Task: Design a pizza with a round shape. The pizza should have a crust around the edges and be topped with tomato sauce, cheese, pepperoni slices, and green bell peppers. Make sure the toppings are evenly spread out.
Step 680:
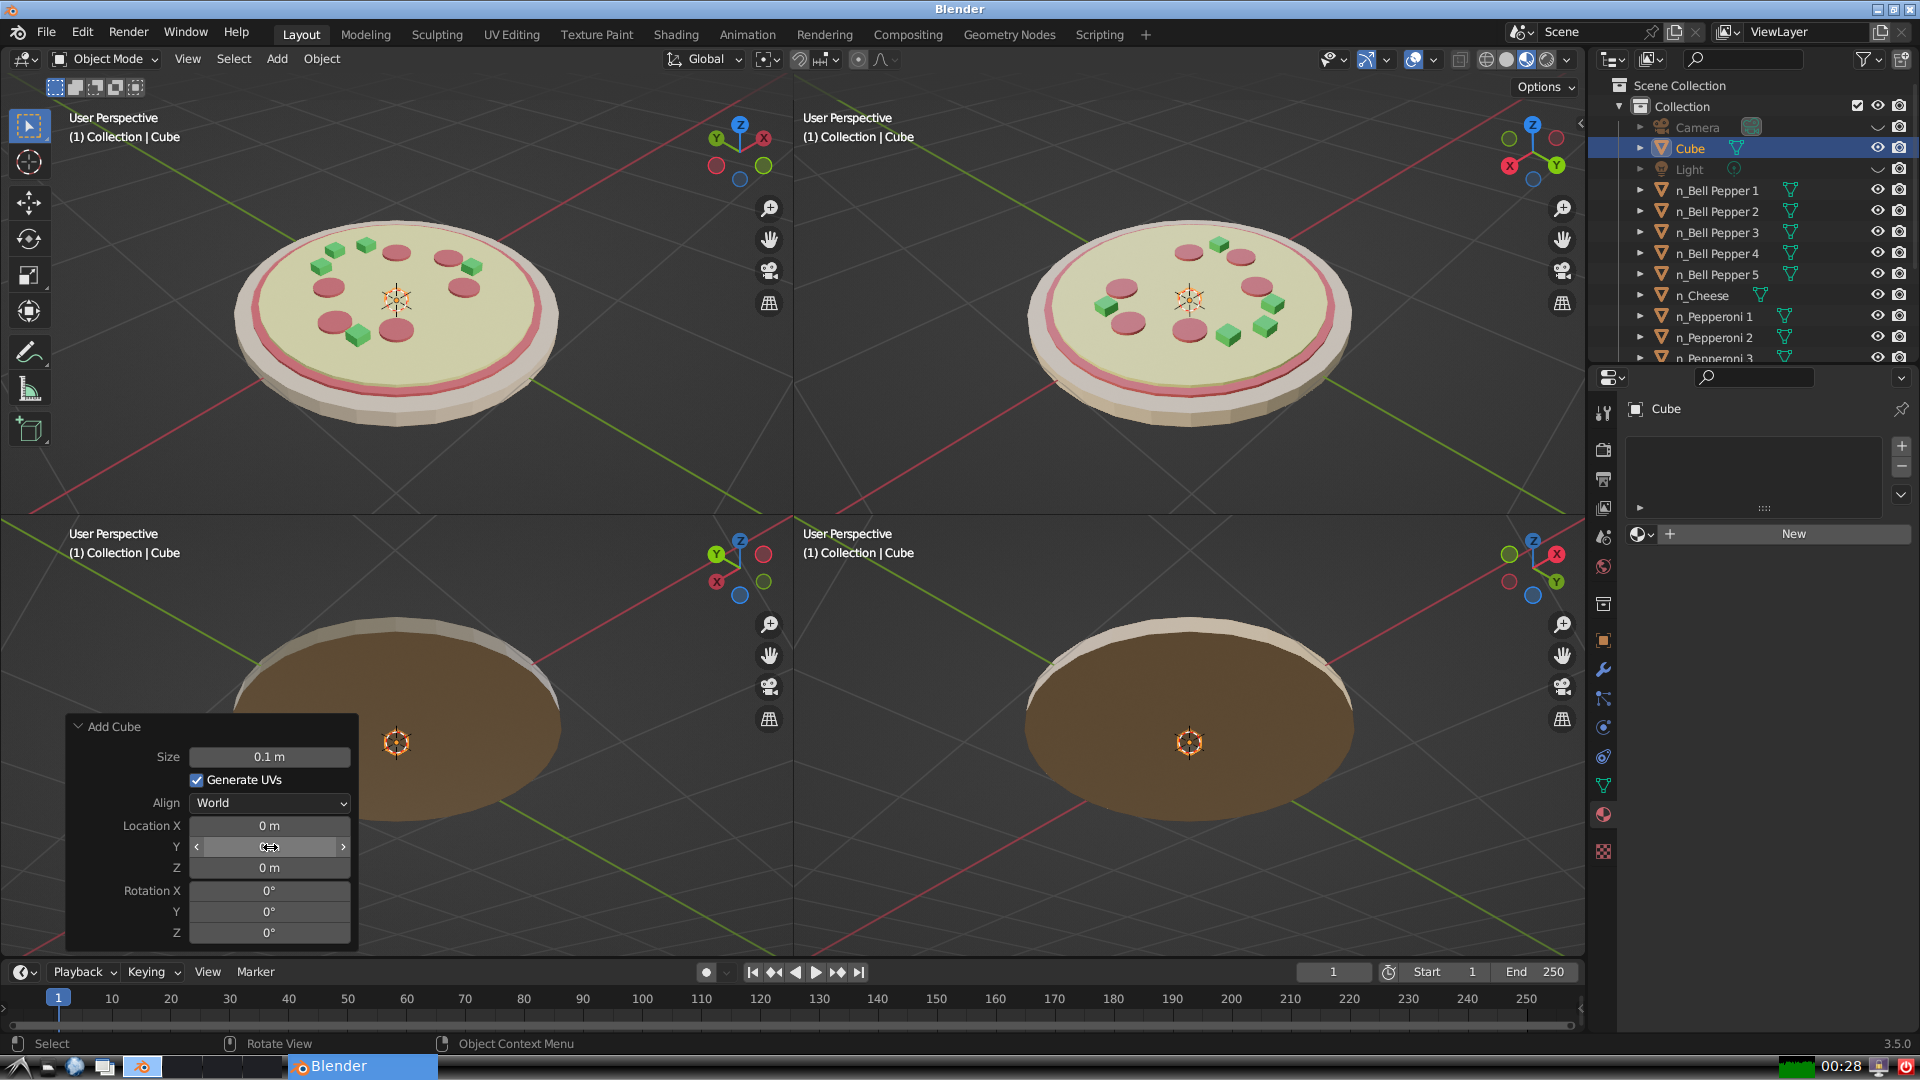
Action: click: no